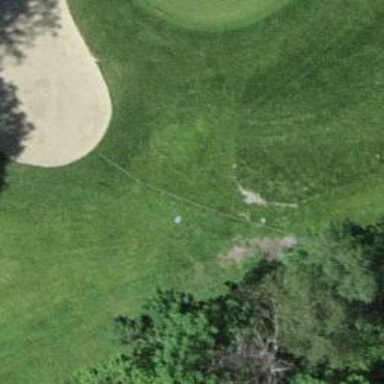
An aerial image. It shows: Designated golf cart path with grade 5 track.